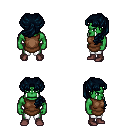
a pixel art fantasy rpg character, male body template, orc, green skin, brown tunic, white pants, raven princess hairstyle, maroon shoes, four views (front, back, left, right), 2x2 character sprite sheet, small pixel art, hard edges, no anti-aliasing